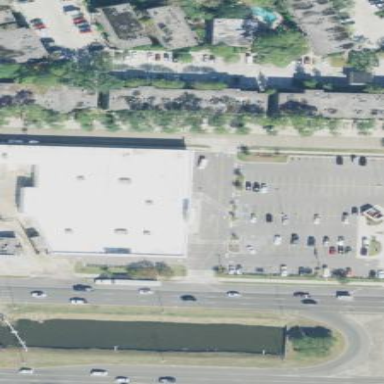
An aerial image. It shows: Building with furniture shop.